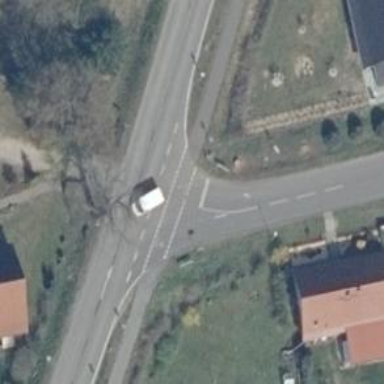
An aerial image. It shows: Road with stop sign.